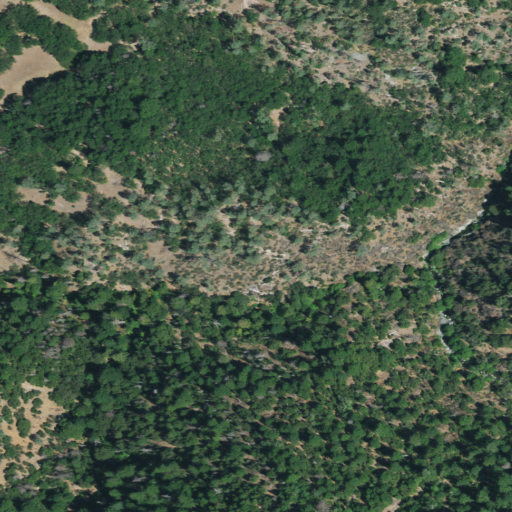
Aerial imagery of valley in California named Sulphur Gulch containing evergreen forest, shrub, deciduous forest, and mixed forest